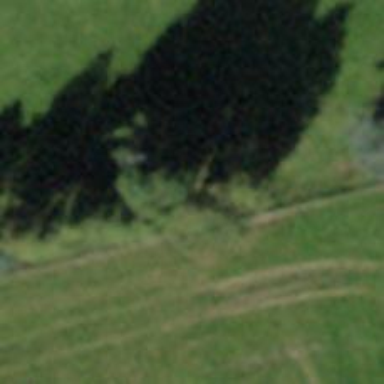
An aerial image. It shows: Row of evergreen needle-leaved trees.